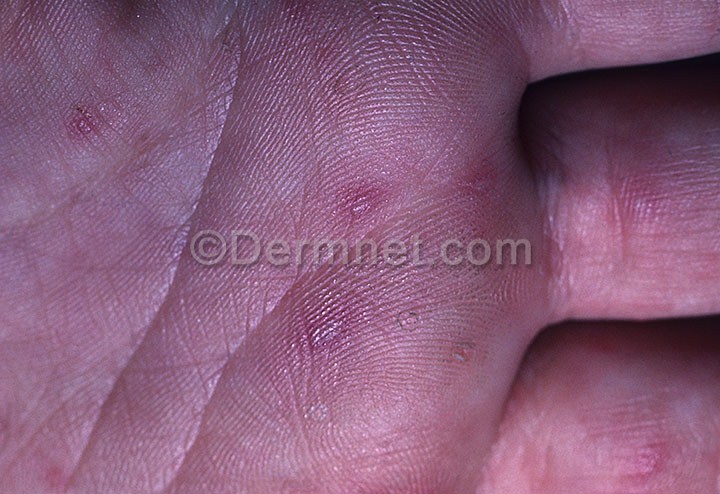
Disease: Warts Molluscum and other Viral Infections